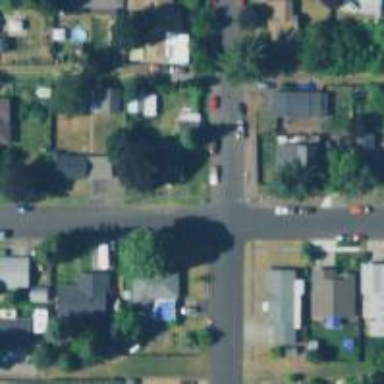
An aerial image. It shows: Residential road with sidewalk on the left side.